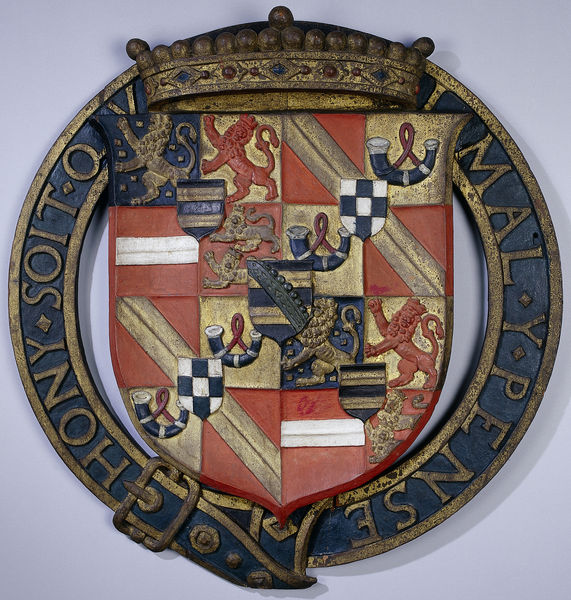
Titel: Wapenbord van Prins Maurits met het devies van de Engelse orde van de Kouseband
Standort: Amsterdam
Institution: Rijksmuseum
Schlagwörter: blau, weiß, frankreich, holz, kariert, gürtel, rot, horn, gold, england, krone, rund, schrift, französisch, schnalle, schild, scheibe, quer, orden, wappen, löwe, emblem, heraldik, hosenbandorden, juwel, hony, soit